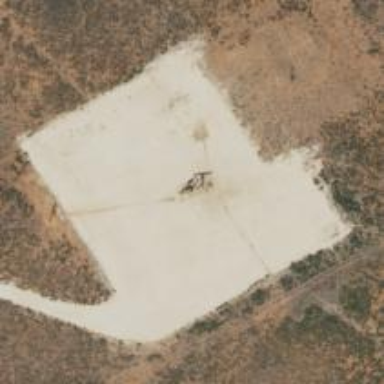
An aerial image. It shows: Petroleum well.